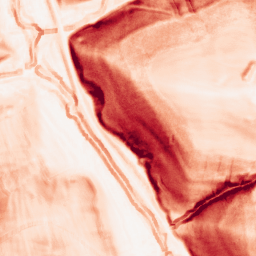
Category: morphological
Decomposition family: morphological_gradient
Decomposition parameters: size: 5
shape: square
Upsampling method: cubic_catmull_rom
Upsampling parameters: scale: 4
Upsampling scale: 4